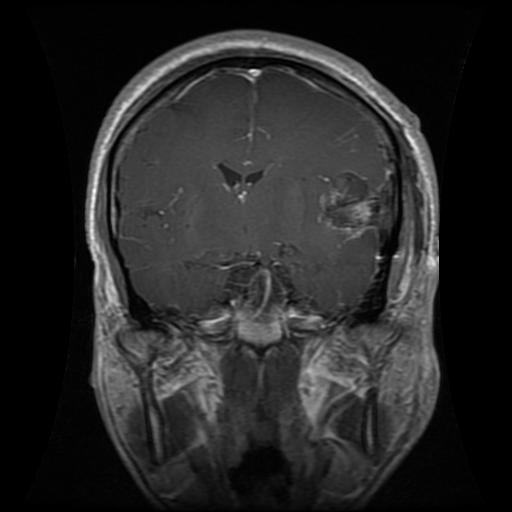
Label: glioma